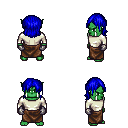
a pixel art fantasy rpg character, male body template, orc, green skin, white long-sleeve shirt, robe skirt, blue long bangs hairstyle, metal gloves, four views (front, back, left, right), 2x2 character sprite sheet, small pixel art, hard edges, no anti-aliasing